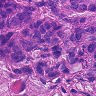
Metastatic tissue present: yes